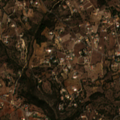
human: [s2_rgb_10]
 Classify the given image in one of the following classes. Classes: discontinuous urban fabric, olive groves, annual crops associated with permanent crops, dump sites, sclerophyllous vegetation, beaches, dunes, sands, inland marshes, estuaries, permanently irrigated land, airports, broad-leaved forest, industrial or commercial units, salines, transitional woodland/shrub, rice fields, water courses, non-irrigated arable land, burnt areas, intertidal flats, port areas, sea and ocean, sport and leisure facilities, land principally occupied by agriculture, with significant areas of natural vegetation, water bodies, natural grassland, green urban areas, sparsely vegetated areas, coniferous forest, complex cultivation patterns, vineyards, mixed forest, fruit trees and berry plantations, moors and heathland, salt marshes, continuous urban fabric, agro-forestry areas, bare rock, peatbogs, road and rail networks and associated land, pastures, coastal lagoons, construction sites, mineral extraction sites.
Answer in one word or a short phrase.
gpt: annual crops associated with permanent crops, complex cultivation patterns, land principally occupied by agriculture, with significant areas of natural vegetation, sclerophyllous vegetation, transitional woodland/shrub